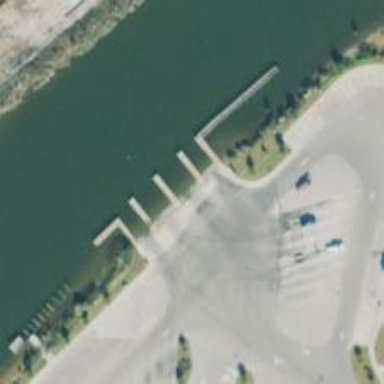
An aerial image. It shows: Slipway on leisure land.